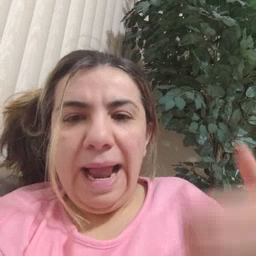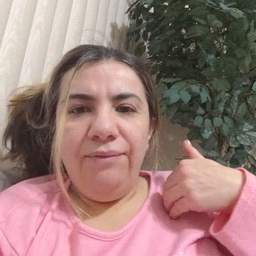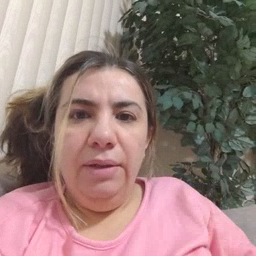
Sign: have